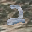
Label: 2